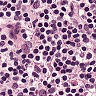
Metastatic tissue present: no